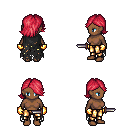
a pixel art fantasy rpg character, female body template, human, dark skin, black tattered cape, gold greaves, ruby red swoop hairstyle, gold gloves, dagger, four views (front, back, left, right), 2x2 character sprite sheet, small pixel art, hard edges, no anti-aliasing